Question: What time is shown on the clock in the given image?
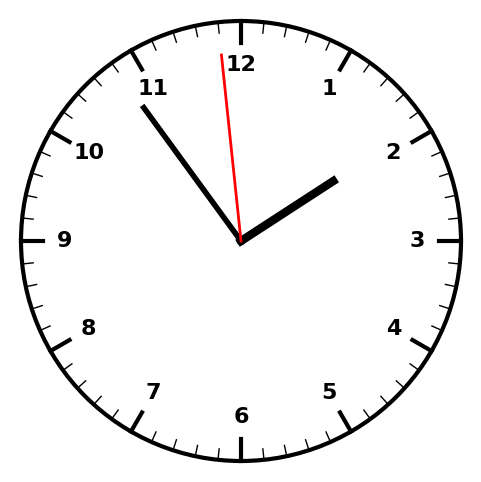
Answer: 01:53:59